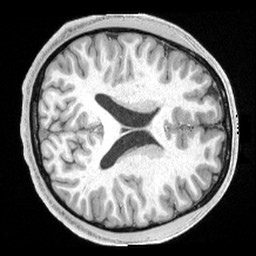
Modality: T1w
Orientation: axial